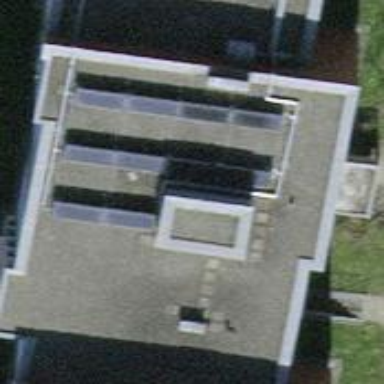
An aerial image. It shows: Flat-roofed apartment building.